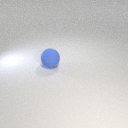
large blue rubber sphere